【题型】选择题　【知识点】平面几何　【难度】easy
如图在 $4 \times 1$ 的方格中，每一个小正方形的顶点叫做格点，以其中三个格点为顶点的三角形称为格点三角形，$\triangle ABC$ 就是一个格点三角形，现从 $\triangle ABC$ 的三个顶点中选取两个格点，再从余下的格点中选取一个格点联结成格点三角形，其中与 $\triangle ABC$ 相似的有（\qquad ）

A. 1 个  \qquad
B. 2 个  \qquad
C. 3 个  \qquad
D. 4 个
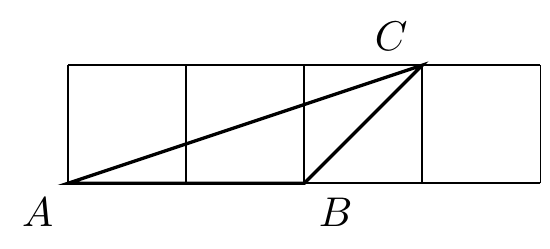
【解答】
如图所示，由网格的特点可知：
$AB = 2$，$BC = \sqrt{1^2 + 1^2} = \sqrt{2}$，$AC = \sqrt{1^2 + 3^2} = \sqrt{10}$，

$CE = 1$，$BC = \sqrt{1^2 + 1^2} = \sqrt{3}$，$BE = \sqrt{1^2 + 2^2} = \sqrt{5}$。

$\therefore \frac{BC}{CE} = \frac{AB}{EC} = \frac{AC}{BE}$，

$\therefore \triangle ABC \sim \triangle BCE$。

同理可证明 $\triangle ABC \sim \triangle CDA$，$\triangle ABC \sim \triangle CBF$。

$\therefore$ 从 $\triangle ABC$ 的三个顶点中选取两个格点，再从余下的格点中选取一个格点联结成格点三角形，其中与 $\triangle ABC$ 相似的有 3 个。

故选：C。

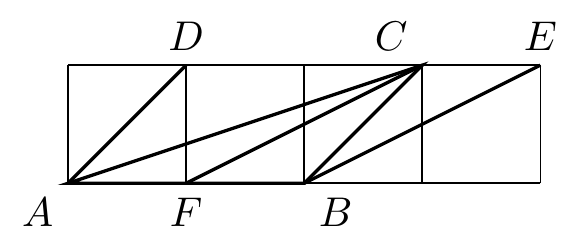